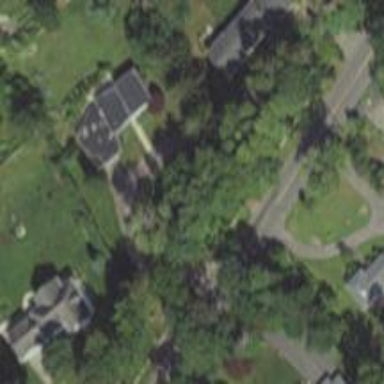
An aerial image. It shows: Driveway leading to service road.